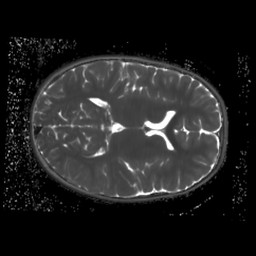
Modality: T2map
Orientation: axial
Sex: female
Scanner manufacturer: siemens
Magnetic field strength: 3 T
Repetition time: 4 s